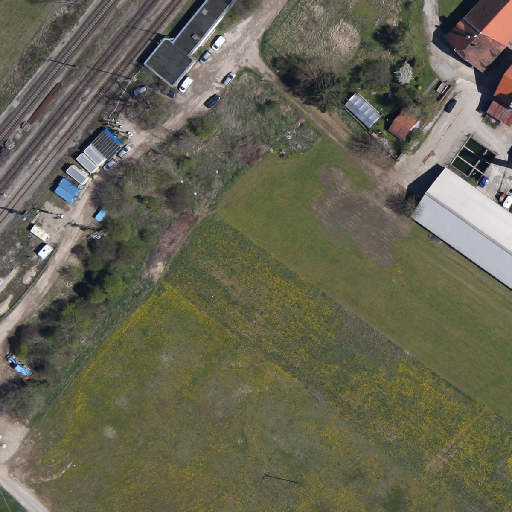
Referring expression: road